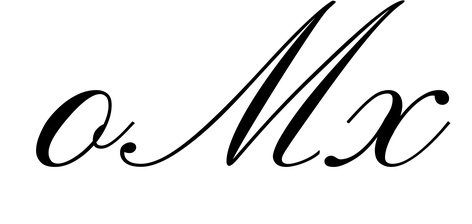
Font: PinyonScript-Regular